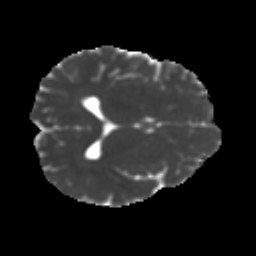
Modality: MD
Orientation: axial
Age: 18
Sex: male
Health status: ill
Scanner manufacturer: ge
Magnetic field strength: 3 T
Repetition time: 6.752 s
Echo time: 0.079 s